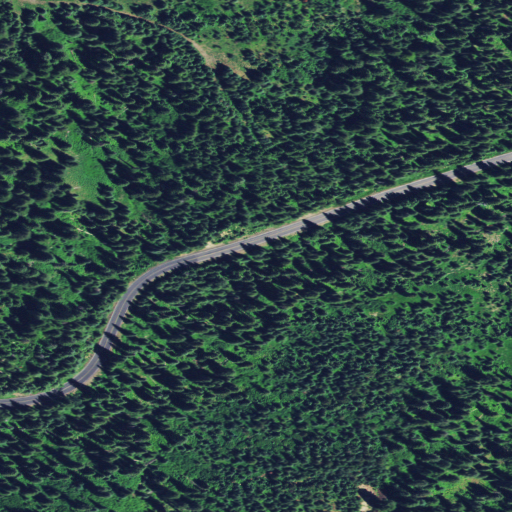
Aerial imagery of valley in Idaho named Blue Gulch containing only evergreen forest